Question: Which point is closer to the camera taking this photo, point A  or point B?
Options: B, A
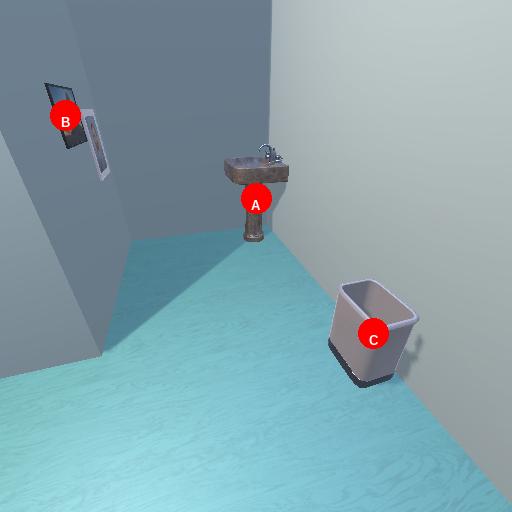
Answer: B